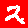
Digit: 2